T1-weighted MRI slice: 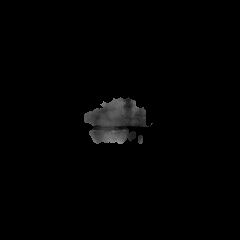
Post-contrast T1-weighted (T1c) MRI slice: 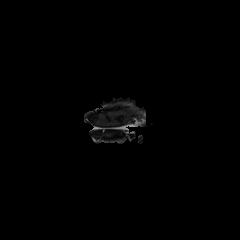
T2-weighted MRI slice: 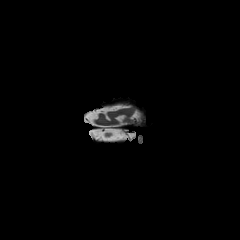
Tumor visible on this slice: no